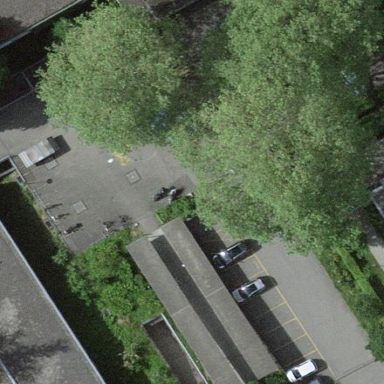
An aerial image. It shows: Bicycle parking facility with wall loops located on building's roof.